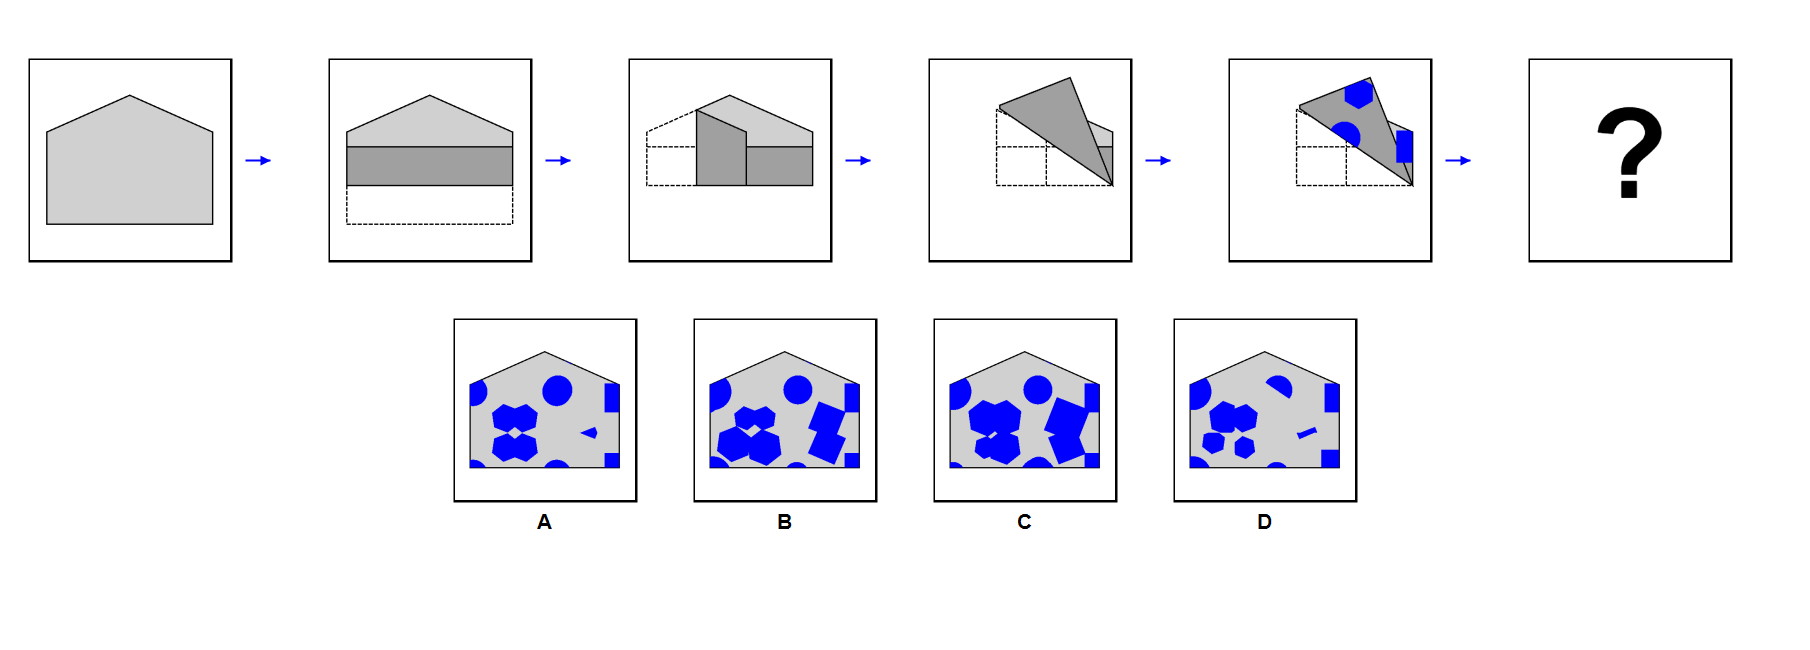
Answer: A